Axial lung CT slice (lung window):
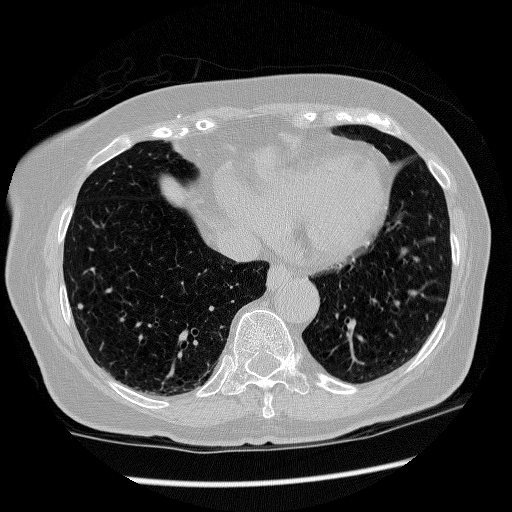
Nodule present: yes
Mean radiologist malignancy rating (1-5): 3